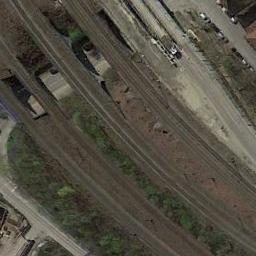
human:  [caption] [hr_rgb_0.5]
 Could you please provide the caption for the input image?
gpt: Several buildings are  beside the railway .

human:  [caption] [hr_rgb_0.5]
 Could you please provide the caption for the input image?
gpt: The railway is next to the grass and bare land .

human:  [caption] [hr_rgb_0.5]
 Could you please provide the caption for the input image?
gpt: These railways have no trains on the railways .

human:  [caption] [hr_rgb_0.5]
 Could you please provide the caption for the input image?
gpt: There are many trees in the middle of the two railways .

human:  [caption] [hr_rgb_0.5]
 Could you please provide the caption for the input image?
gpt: There are some buildings and meadows beside the railway .